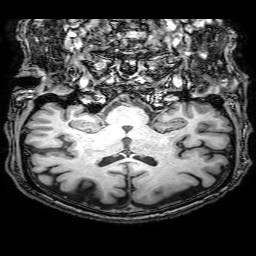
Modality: T1w
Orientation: sagittal
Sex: male
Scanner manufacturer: philips
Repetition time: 0.008066 s
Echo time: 0.00369 s